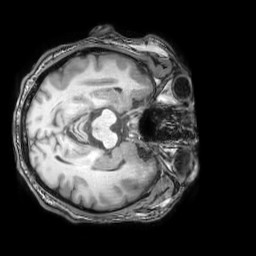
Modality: T1w
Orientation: axial
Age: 37
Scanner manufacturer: philips
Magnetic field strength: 3 T
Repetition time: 0.007 s
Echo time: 0.003501 s